Question: I have a strange situation, where my middle 'div' is slightly downward.
Here's a screenshot:

HTML :
'''
<div id="footer">
<div class="content">
<div id="info1">
<img src="img/temp.png" alt="About me" />
<h4>About Me</h4>
<p>this is about me section</br>and this is the other line</br>and this is a third line</p>
</div>
<div id="info2">
<h4>Random Photos</h4>
<div id="randomPhotos"></div>
</div>
<div id="info3">
<h3>Follow Me</h3>
<div>
<img src="img/temp.png" alt="facebook" /><a href="#">Facebook</a>
</div>
<div>
<img src="img/temp.png" alt="twitter" /><a href="#">Twitter</a>
</div>
<div>
<img src="img/temp.png" alt="email" /><a href="#">E-mail</a>
</div>
</div>
</div>
</div>
'''
CSS:
'''
#info1, #info2, #info3
{
padding: 10px;
display:inline-block;
}
#info1
{
width:20%;
}
#info1 img
{
margin-right:3px;
width:20px;
height:20px;
background-image:url('../img/glyphicons-halflings.png');
background-repeat:no-repeat;
background-position:-162px 1px;
}
#info1 img, #info1 h4
{
display:inline-block;
}
#info2
{
width:55%;
border-left:1px solid gray;
border-right : 1px solid gray;
}
#info3
{
width:15%;
}
#info3 img
{
width:20px;
height:20px;
margin-right:5px;
}
#info3 img[alt="facebook"]
{
background : url('../img/result.png') no-repeat 0px -30px;
}
#info3 img[alt="twitter"]
{
background : url('../img/result.png') no-repeat 0px -60px;
}
#info3 img[alt="email"]
{
background : url('../img/result.png') no-repeat 0px 0px;
}
#info2 div
{
padding:3px;
}
#randomPhotos
{
height : 100px;
}
'''
I'm really not that good at CSS, so it maybe a small problem. I just can't find it out.
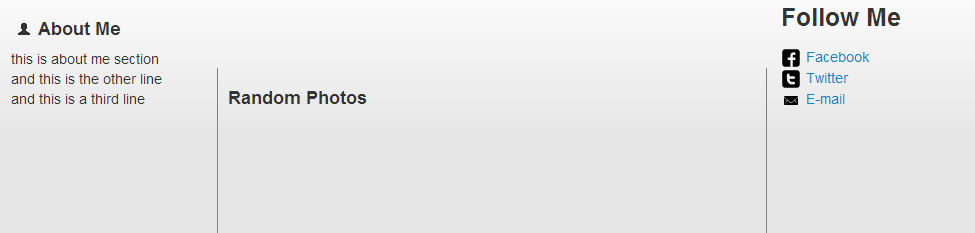
Answer: Most browsers, for elements using 'display:inline-block' will automatically use 'vertical-align:baseline' on that element unless you use a CSS reset (that will probably also define the defacto standard as 'vertical-align:baseline'.)
This is the reason for what you are seeing, each one of your info divs is aligning to the baseline. As the central 'div' is smaller height wise you get the gap you are seeing at the top.
To fix it:
'''
#info1, #info2, #info3
{
padding: 10px;
display:inline-block;
vertical-align:top;
}
'''
The second problem you will probably encounter is that now it is aligned top, you have a 'gap' at the bottom with no left or right borders. Either have the borders managed by the full height divs or make all the divs the same height.